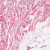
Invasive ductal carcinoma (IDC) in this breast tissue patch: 0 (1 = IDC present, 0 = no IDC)